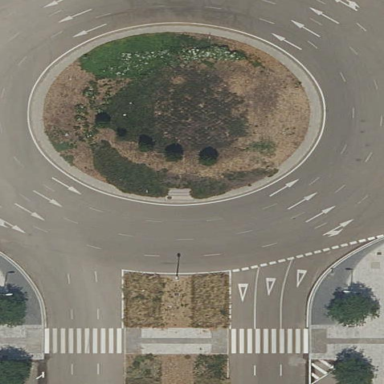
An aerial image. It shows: Roundabout on residential road.